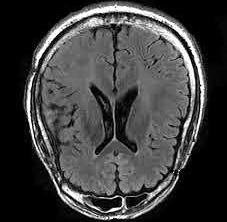
Label: notumor